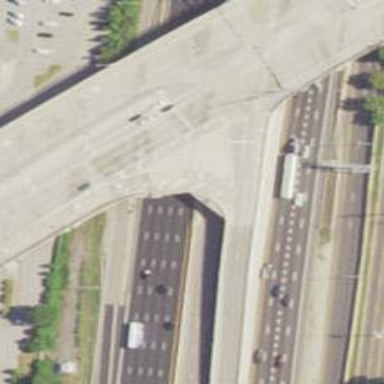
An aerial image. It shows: Bridge on motorway link.